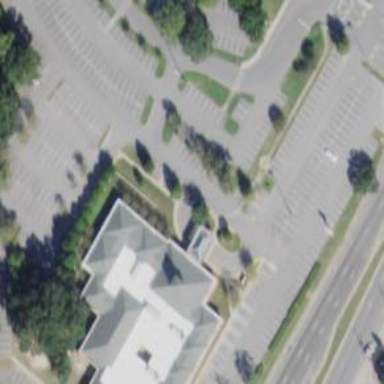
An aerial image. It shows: Parking space is available.